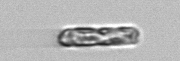
Label: Dactyliosolen_fragilissimus